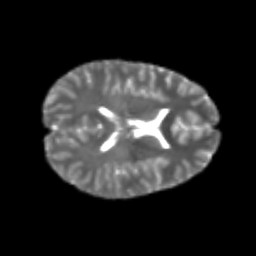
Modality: T2w
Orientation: axial
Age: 20
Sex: female
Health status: healthy
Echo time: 0.074 s